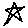
Label: star